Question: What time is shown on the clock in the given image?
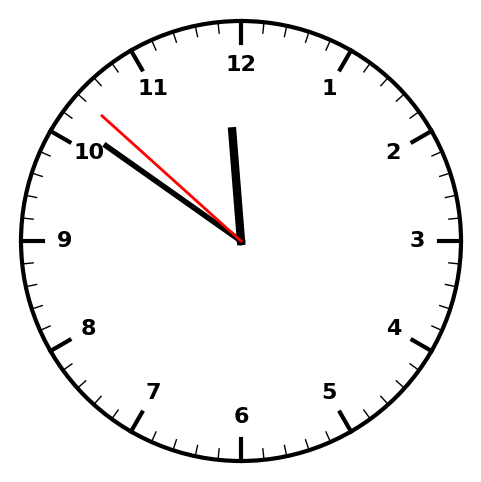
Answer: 11:50:52